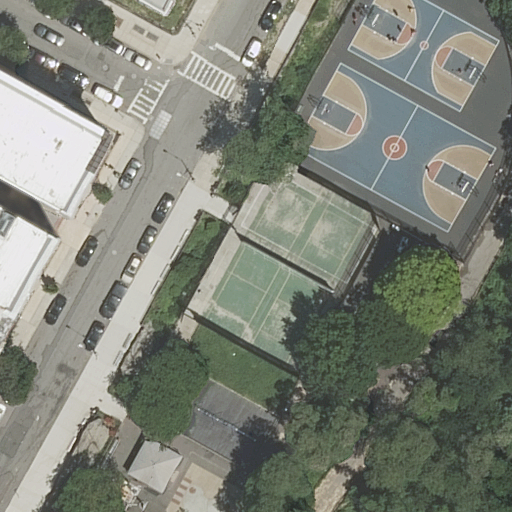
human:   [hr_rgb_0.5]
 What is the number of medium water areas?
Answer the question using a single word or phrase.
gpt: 0

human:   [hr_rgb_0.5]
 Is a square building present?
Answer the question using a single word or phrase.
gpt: no

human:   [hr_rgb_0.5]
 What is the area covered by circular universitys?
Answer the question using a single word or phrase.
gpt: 0m2

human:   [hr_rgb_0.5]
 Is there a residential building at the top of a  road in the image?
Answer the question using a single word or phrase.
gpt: yes

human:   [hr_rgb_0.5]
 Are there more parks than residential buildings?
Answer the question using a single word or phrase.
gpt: no

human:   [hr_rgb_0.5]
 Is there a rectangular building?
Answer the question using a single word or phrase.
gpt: yes

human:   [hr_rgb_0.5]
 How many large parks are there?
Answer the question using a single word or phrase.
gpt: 1

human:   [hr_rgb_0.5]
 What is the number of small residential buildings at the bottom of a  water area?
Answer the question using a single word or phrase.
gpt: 0

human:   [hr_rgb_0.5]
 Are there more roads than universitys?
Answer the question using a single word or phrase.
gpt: yes

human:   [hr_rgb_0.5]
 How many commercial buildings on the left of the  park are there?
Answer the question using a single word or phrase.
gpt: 0

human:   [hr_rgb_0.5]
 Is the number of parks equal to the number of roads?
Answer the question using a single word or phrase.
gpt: no

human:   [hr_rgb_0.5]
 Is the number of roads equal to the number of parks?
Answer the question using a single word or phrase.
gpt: no

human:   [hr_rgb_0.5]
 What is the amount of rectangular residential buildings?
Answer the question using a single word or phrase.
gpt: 1

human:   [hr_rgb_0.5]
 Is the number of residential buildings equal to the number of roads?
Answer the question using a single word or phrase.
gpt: no

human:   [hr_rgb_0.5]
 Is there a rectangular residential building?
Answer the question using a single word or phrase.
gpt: yes

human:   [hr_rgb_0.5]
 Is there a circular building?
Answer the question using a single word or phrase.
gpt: no

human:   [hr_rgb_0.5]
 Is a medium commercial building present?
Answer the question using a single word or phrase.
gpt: no

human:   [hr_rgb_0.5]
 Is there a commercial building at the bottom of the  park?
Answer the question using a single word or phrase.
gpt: no

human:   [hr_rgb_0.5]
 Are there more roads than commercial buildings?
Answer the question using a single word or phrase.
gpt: yes

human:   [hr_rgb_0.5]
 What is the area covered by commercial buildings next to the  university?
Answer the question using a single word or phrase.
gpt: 0m2

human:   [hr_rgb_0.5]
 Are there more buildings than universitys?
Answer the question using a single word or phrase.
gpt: yes

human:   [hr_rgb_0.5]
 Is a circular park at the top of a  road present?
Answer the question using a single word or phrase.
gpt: no

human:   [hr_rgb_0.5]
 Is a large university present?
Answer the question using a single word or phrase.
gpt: yes

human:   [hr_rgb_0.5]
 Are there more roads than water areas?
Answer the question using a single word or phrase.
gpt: yes

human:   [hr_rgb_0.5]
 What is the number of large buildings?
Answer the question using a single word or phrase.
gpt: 3

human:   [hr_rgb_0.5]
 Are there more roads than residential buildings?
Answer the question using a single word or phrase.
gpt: no

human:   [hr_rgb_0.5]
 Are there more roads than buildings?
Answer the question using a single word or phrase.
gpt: no

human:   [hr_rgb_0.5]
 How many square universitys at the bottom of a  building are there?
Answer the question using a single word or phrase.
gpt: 0

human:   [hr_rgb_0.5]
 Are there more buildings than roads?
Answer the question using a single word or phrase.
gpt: yes

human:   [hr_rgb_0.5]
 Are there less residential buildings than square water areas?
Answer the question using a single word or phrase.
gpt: no

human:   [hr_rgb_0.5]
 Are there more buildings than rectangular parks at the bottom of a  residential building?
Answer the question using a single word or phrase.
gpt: yes

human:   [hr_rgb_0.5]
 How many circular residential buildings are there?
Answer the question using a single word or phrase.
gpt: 0

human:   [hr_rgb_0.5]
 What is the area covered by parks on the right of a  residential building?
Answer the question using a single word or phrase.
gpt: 10610m2

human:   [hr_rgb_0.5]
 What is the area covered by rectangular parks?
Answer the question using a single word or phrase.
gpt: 10610m2

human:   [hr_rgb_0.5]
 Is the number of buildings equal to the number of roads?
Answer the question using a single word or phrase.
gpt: no

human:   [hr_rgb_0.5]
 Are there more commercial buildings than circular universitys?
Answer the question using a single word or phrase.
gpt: no